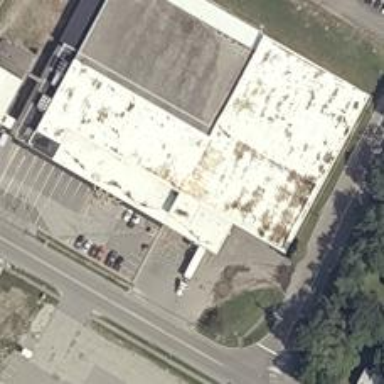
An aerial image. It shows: Industrial building.